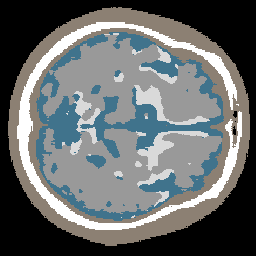
Label: no_lesion